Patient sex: F
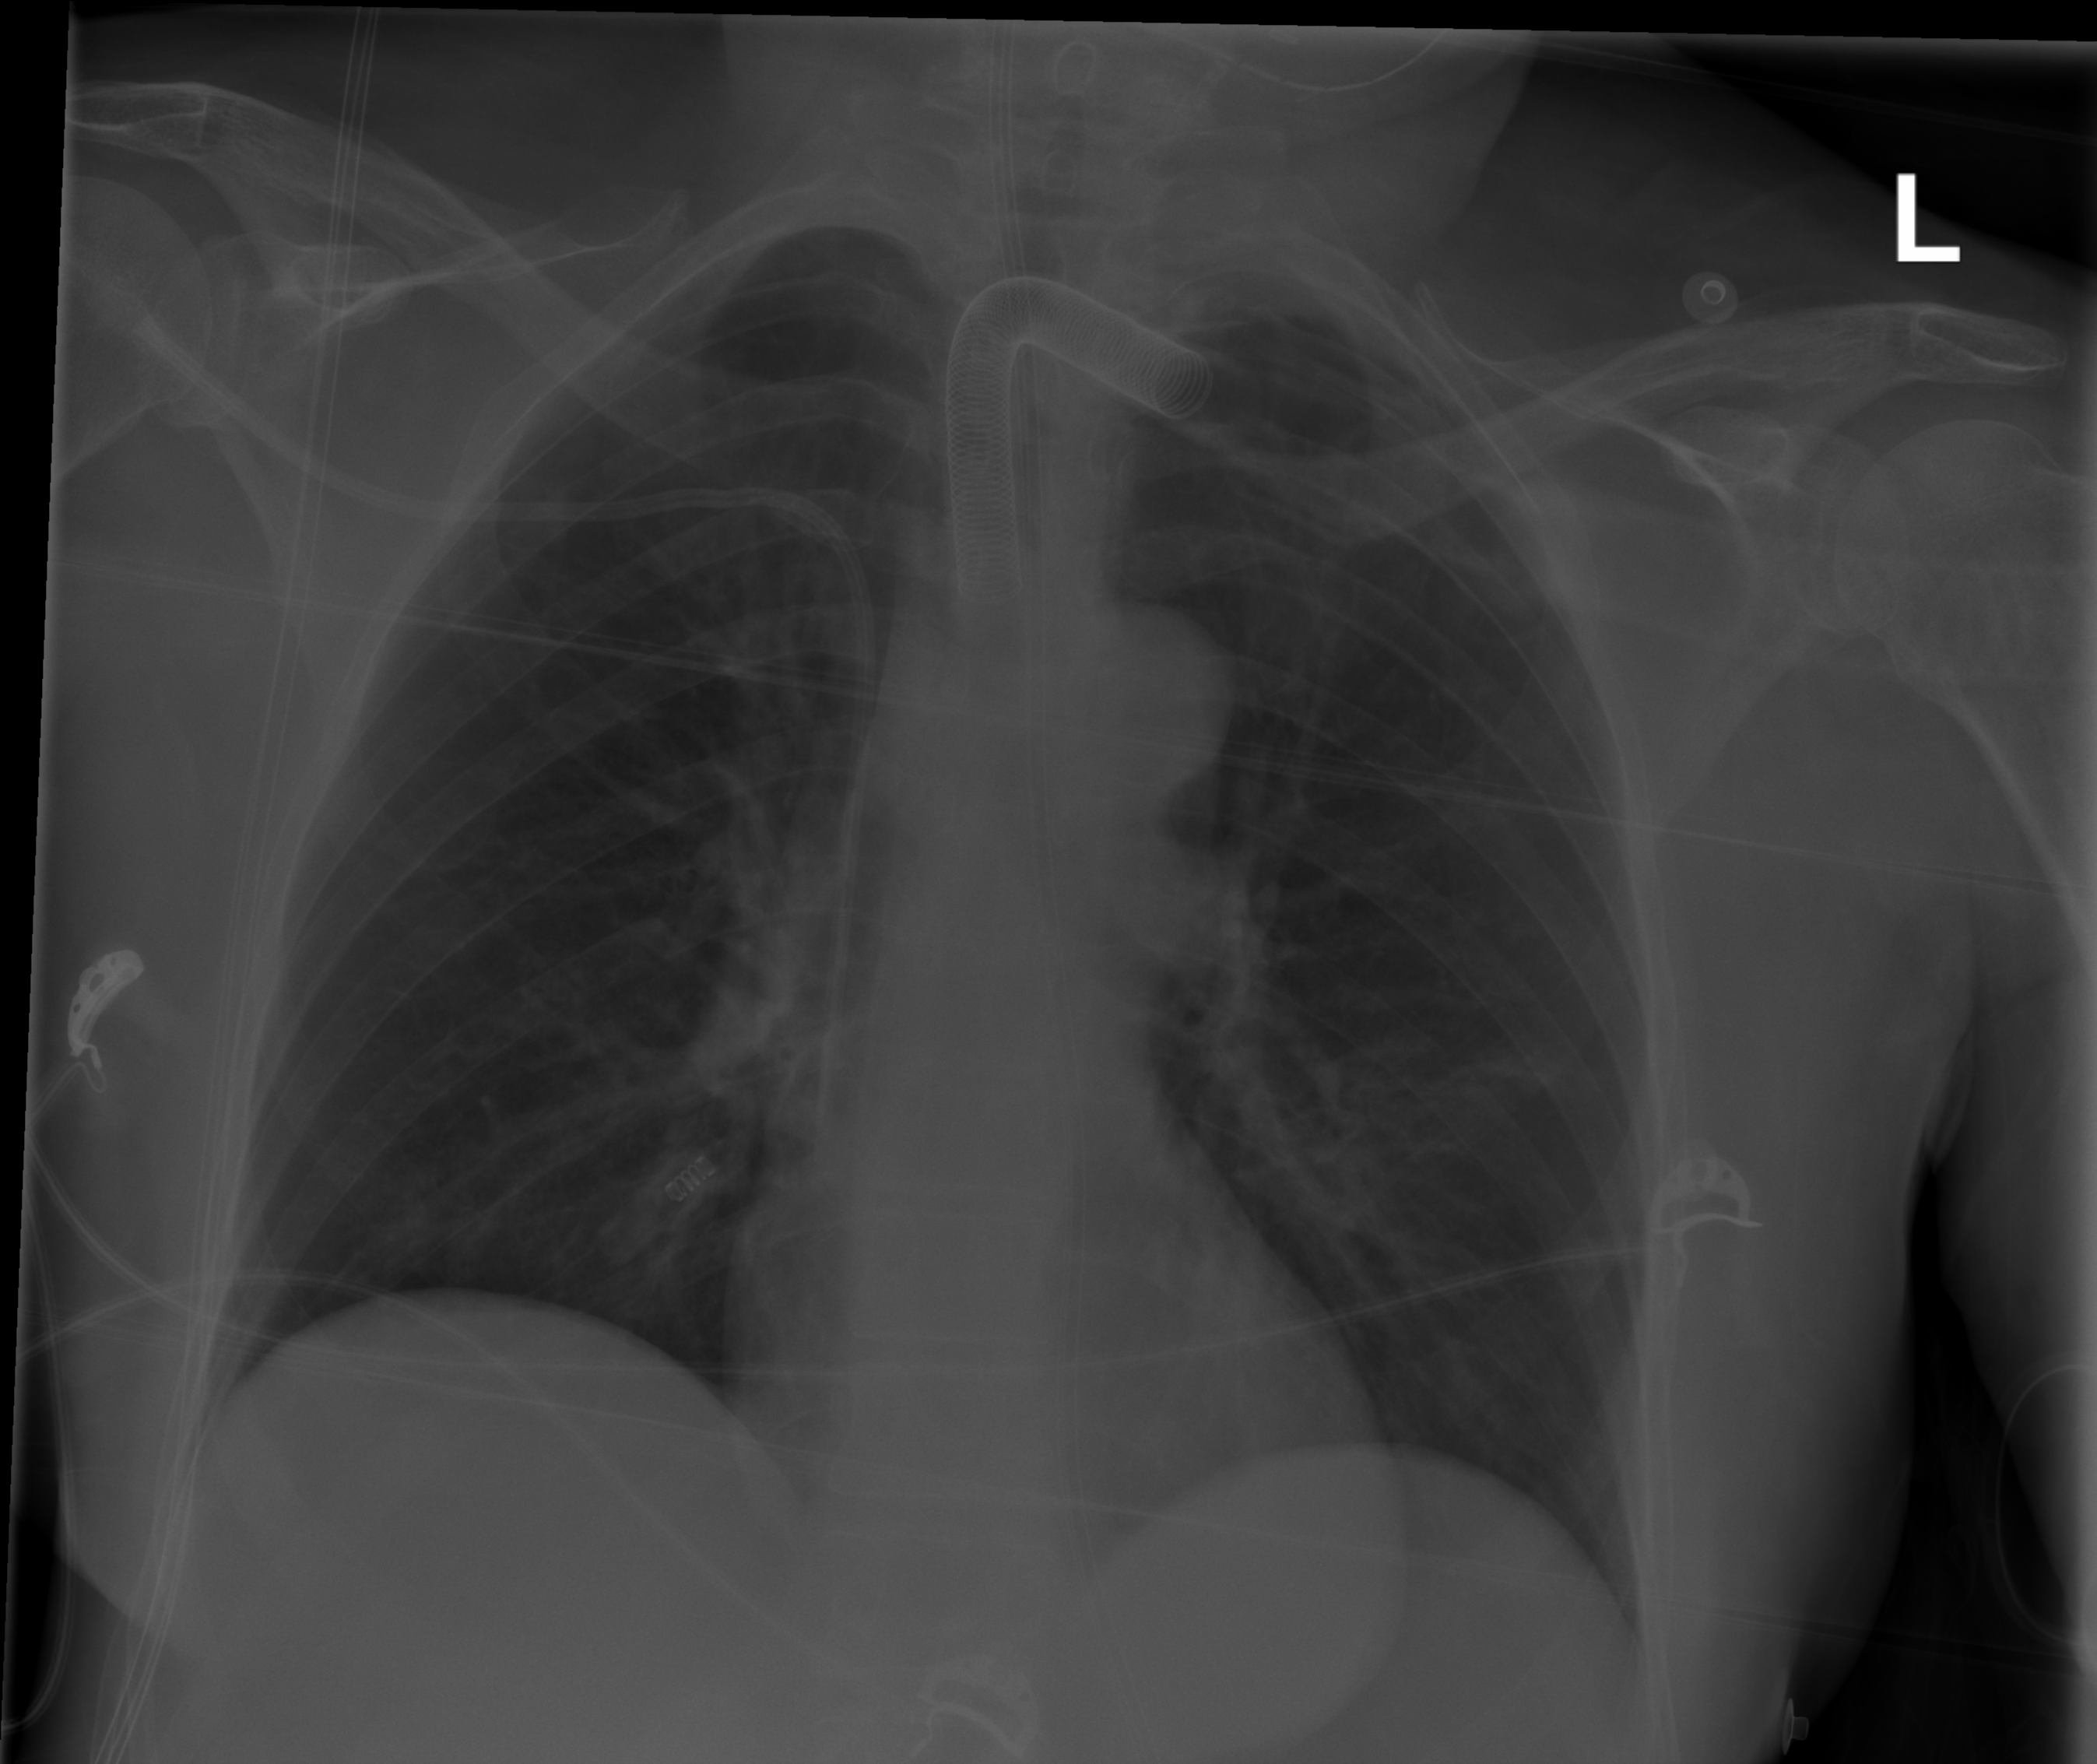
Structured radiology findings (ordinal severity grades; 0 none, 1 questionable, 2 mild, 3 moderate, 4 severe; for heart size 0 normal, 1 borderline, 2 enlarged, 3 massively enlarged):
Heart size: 0
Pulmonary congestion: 0
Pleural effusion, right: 0
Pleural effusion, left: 0
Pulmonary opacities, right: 0
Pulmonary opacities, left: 0
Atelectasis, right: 0
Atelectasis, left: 2